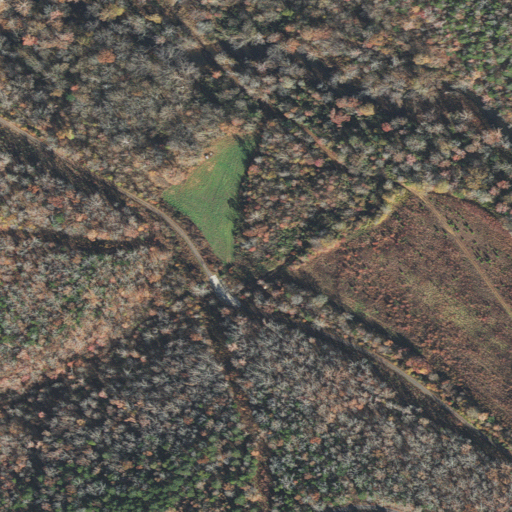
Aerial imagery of valley in Arkansas named Sweet Gum Hollow containing deciduous forest, pasture, and mixed forest